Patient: sex M, age 69
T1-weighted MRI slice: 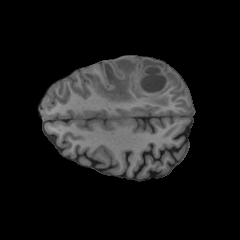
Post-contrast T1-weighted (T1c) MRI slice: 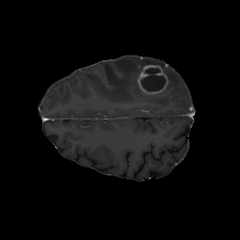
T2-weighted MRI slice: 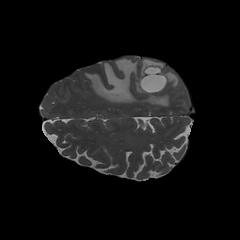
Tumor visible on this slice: yes
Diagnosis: Glioblastoma, IDH-wildtype
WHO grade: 4